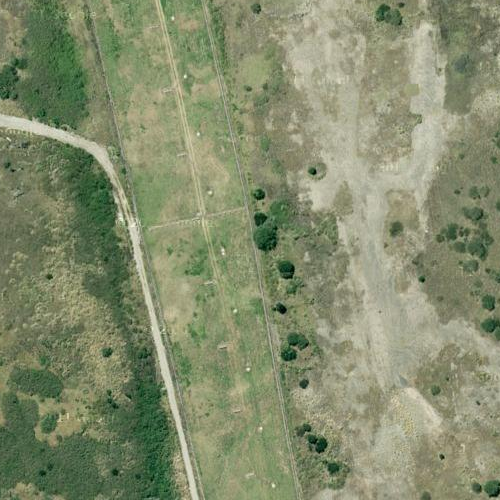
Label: sydney